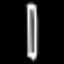
Label: pencil